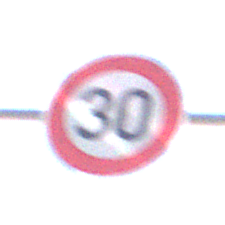
Verkehrszeichen: Geschwindigkeit30
Umgebung: Outdoor, Nature
Tageszeit: MorningAfternoon
Wetter: Clear
Licht: Natural
Jahreszeit: NotSpecified
Kontrast: HighContrast